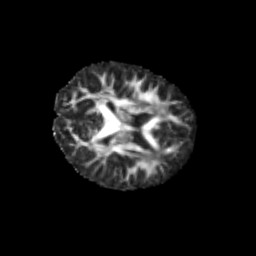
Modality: FA
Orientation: axial
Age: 6
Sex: male
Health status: healthy